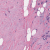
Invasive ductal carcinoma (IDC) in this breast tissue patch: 1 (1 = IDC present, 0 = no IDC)